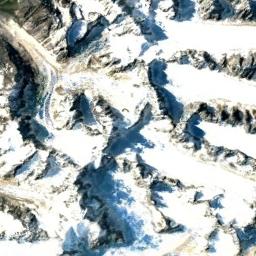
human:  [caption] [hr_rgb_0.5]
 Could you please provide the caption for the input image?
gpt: The snow berg is consist of bare land and white snow .

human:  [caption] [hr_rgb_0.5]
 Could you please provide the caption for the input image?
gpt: The ground on the snowberg is uneven .

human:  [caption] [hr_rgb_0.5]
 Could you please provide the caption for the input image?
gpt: The snowberg is covered with glaciers and some knife-edge ridges remain at the top of the snowberg .

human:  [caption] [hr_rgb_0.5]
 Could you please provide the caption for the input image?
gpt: A snow-covered mountain covered in large areas .

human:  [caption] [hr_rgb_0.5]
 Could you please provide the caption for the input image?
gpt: There are much snow on the ridges of the snowbergs .